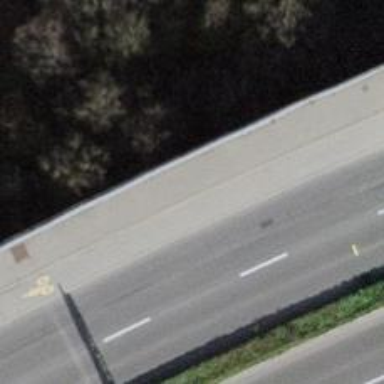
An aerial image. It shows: Asphalt cycleway.